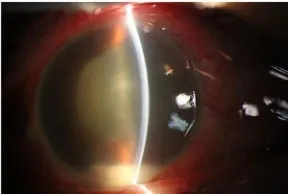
Initial clinical appearance of right eye. (A,B) Slit lamp examination showed ocular hyperemia, 2.0 mm hypopyon, fibrinous membrane, and severe cellular reaction (grade 4 cells) in the anterior chamber, which obscured further visualization of the lens and fundus.
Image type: ophthalmic_imaging (gonioscopy)